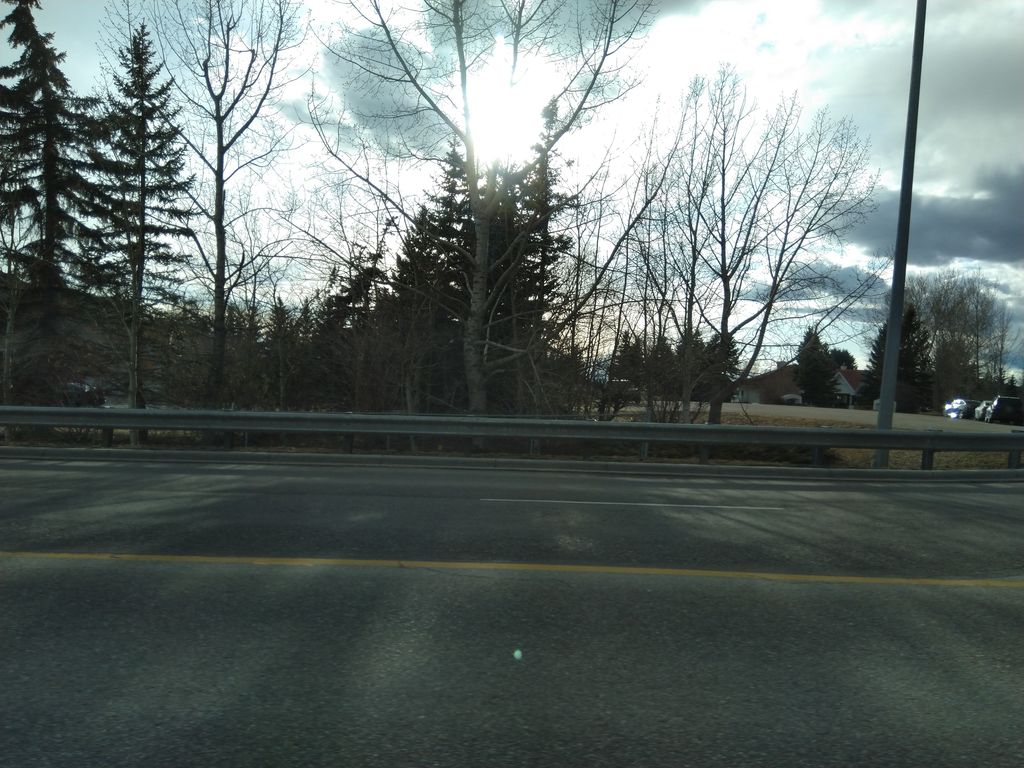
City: calgary